Question: I have an iPhone master-detail storyboard app which uses two differ detail view Controllers (a create VC and an edit VC). From the master view, if I hit the "+" new button I segue programmatically to the create VC while if I choose a tableViewCell the program segues to the edit VC. All that is working just peachy. Now I want to be able to segue directly from the create VC to the edit VC. Problem is I end up with the exception 'Push segues can only be used when the source controller is managed by an instance of UINavigationController.'
My storyboard looks like this.

I've also tried embedding my detail VCs in navigation VCs without success.
Also, keep in mind that I'm trying to go from a stack of
master->createDetail
directly to
master->editDetail
not
master->createDetail->editDetail.
I really just want to pop off the createDetail and replace it with an editDetail.
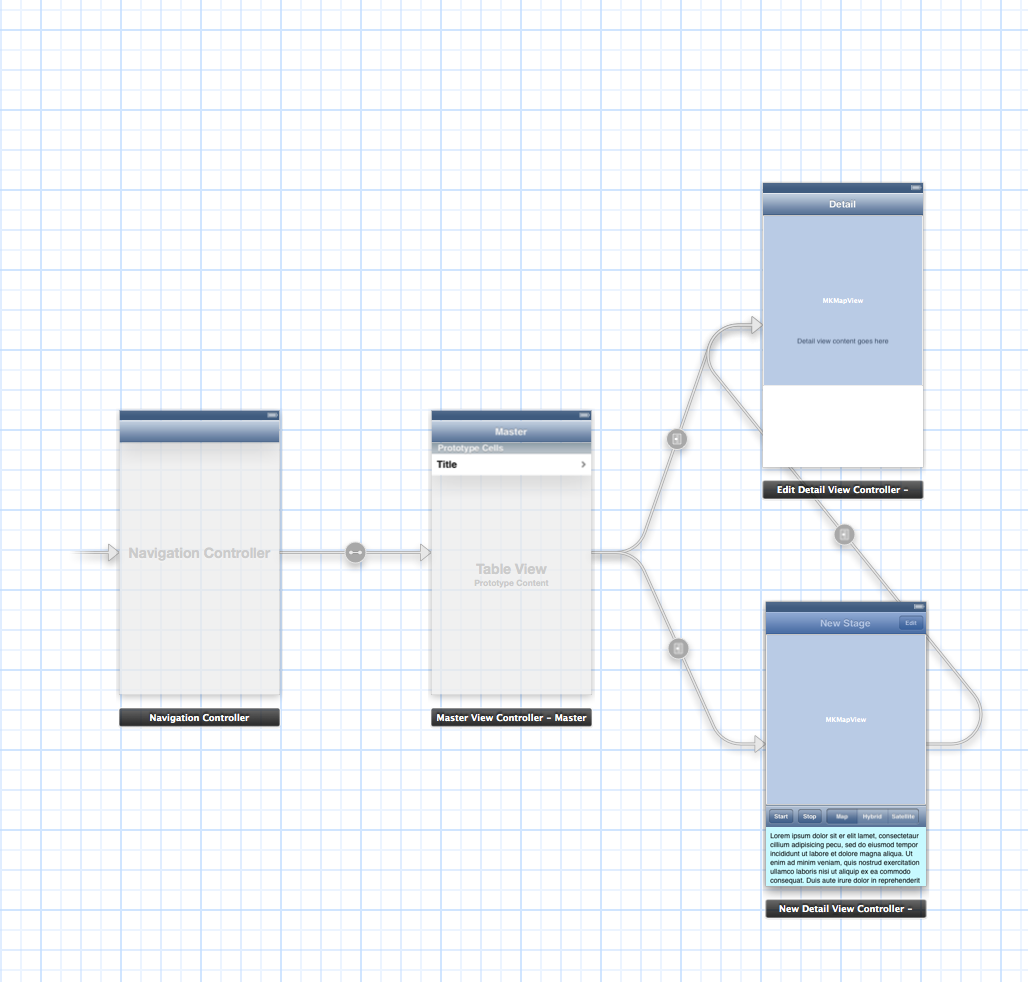
Answer: '''
Suppose there are 2 parameters to send on next view as CustomerName and Email then code will be :
-(IBAction)btnNextViewClicked:(id)sender
{
UIStoryboard * myStoryboard = [UIStoryboard storyboardWithName:@"MainStoryboard_iPhone" bundle:nil];
NextViewController * nextView = [myStoryboard instantiateViewControllerWithIdentifier:@"nextViewCNTR"];
nextView.validEmail = @"abc@gmail.com";
nextView.customerName = @"ABC";
[self.navigationController nextView animated:YES];
}
'''
If U dont have parameter then :
'''
-(IBAction)btnNextViewClicked:(id)sender
{
UIStoryboard * myStoryboard = [UIStoryboard storyboardWithName:@"MainStoryboard_iPhone" bundle:nil];
NextViewController * nextView = [myStoryboard instantiateViewControllerWithIdentifier:@"nextViewCNTR"];
[self.navigationController nextView animated:YES];
}
'''
nextViewCNTR is name of indentifier to put on flow line while desingning in XCode.
Use and let me know feedback.